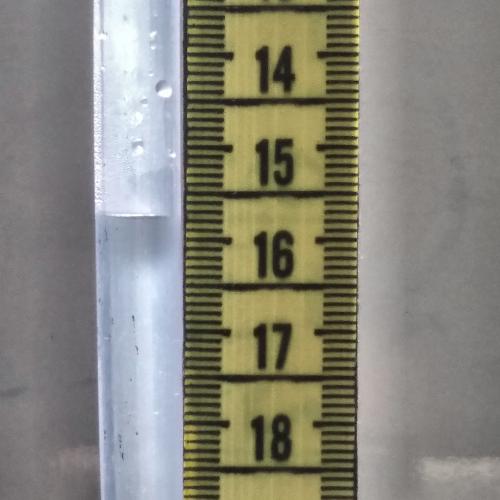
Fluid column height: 15.8 cm